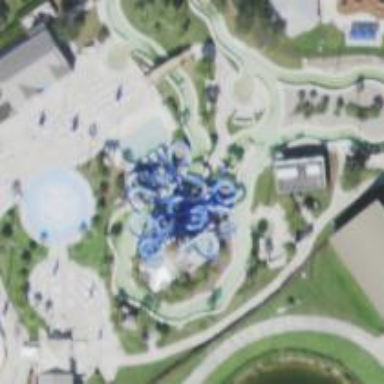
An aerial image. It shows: Water slide attraction.